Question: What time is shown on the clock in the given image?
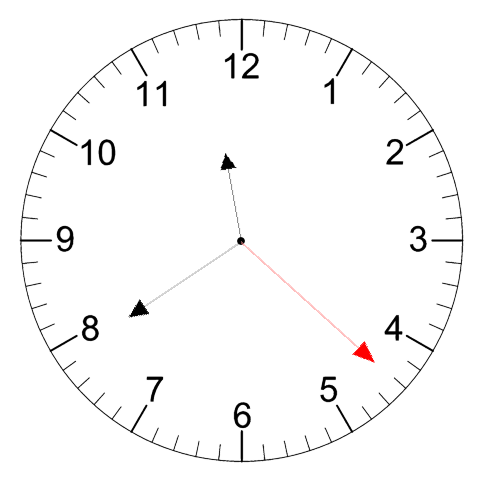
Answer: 11:39:22